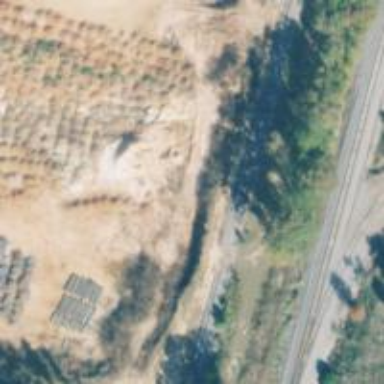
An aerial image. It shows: Disused railway spur service.